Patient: sex M, age 81
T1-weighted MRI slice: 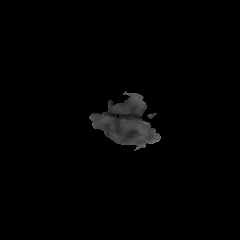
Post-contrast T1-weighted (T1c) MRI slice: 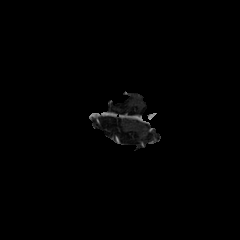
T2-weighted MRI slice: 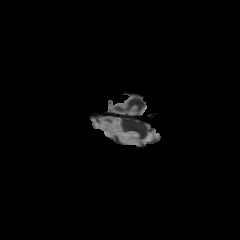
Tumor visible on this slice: no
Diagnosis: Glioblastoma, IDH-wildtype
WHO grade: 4